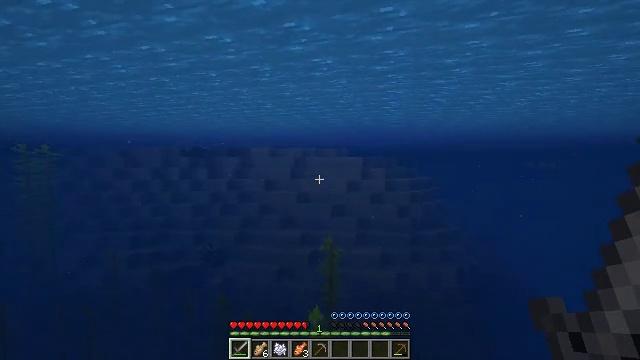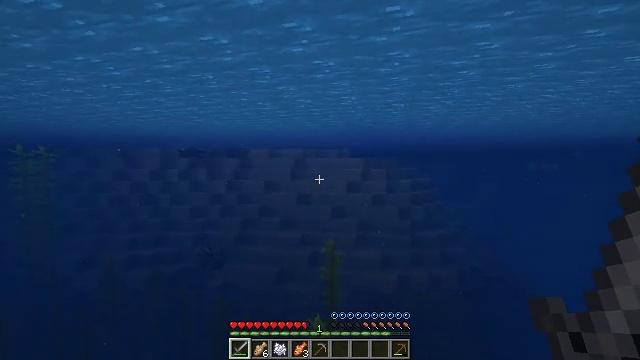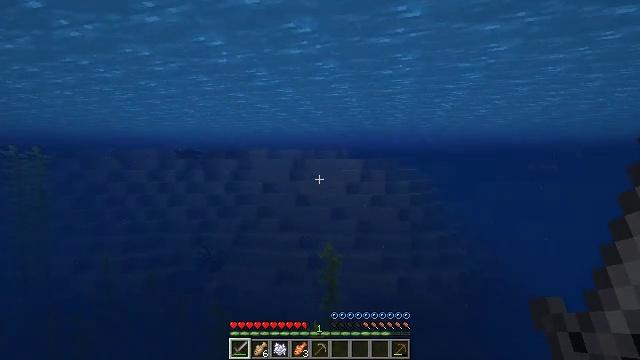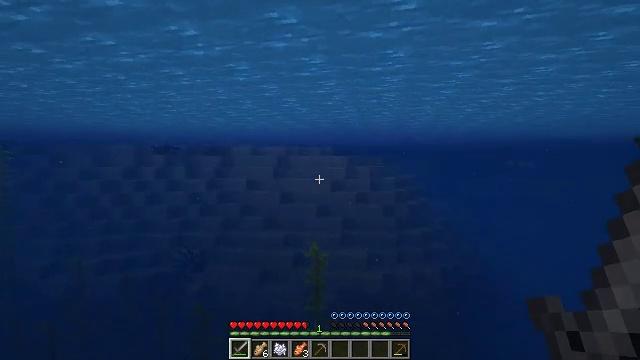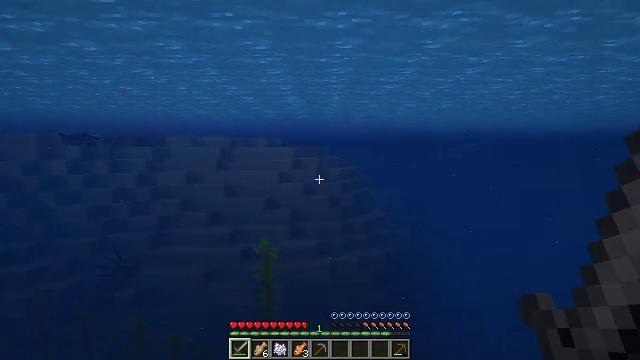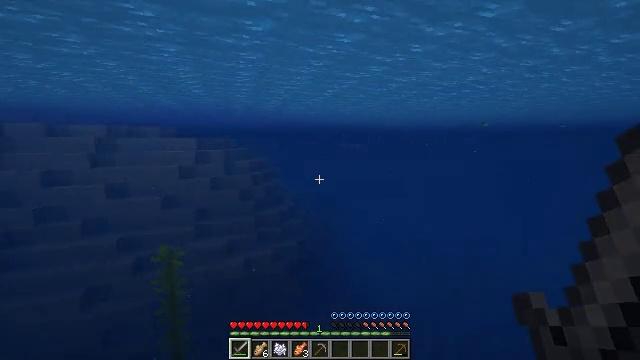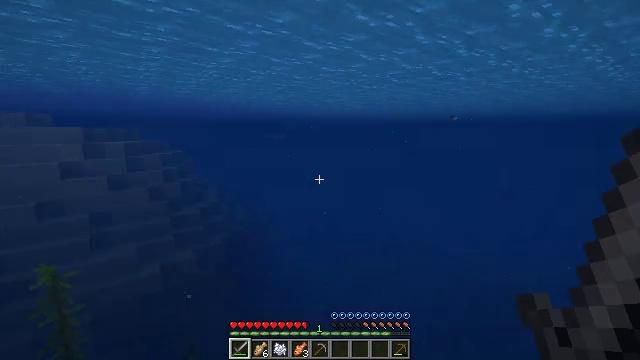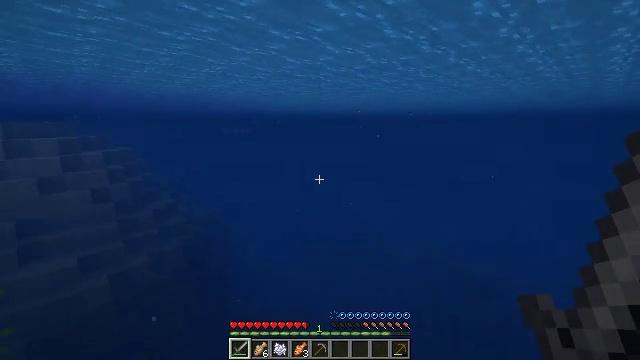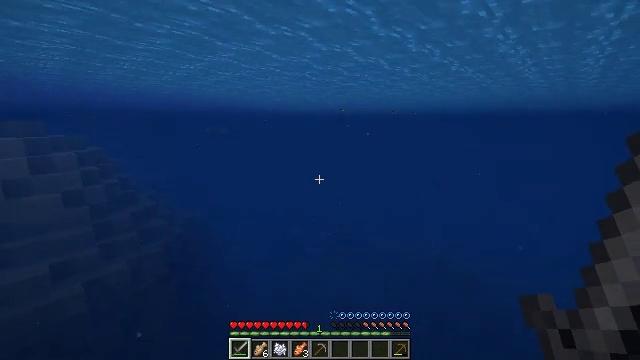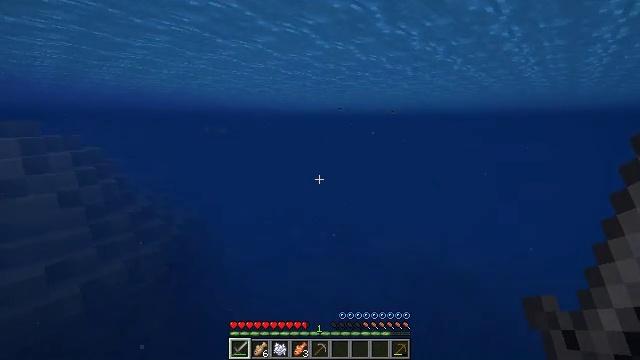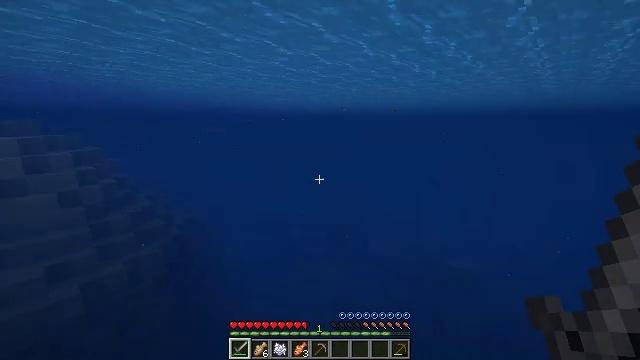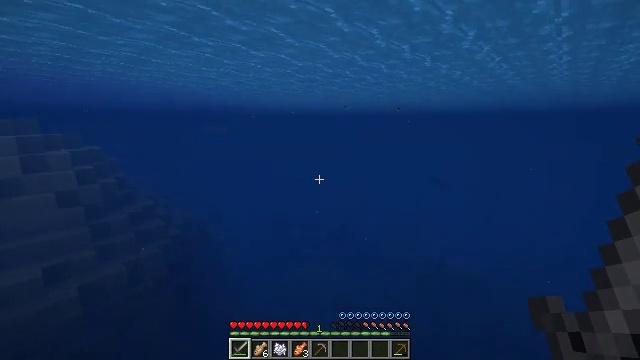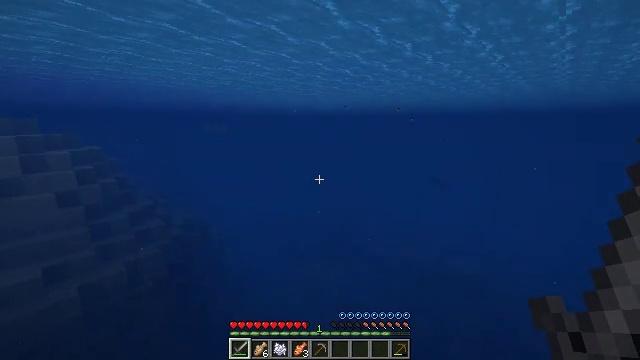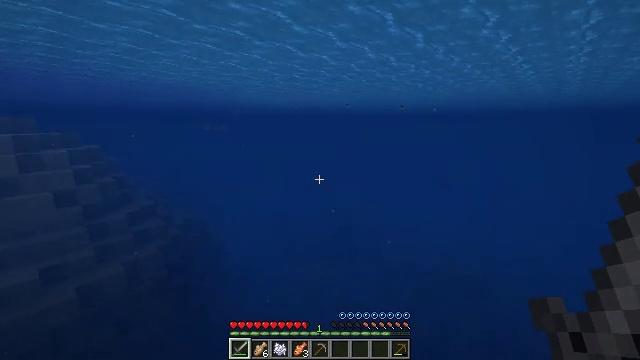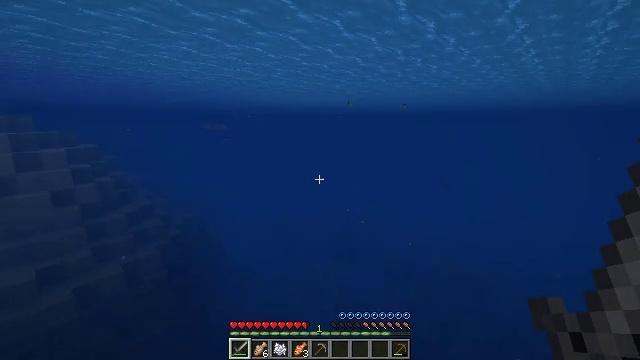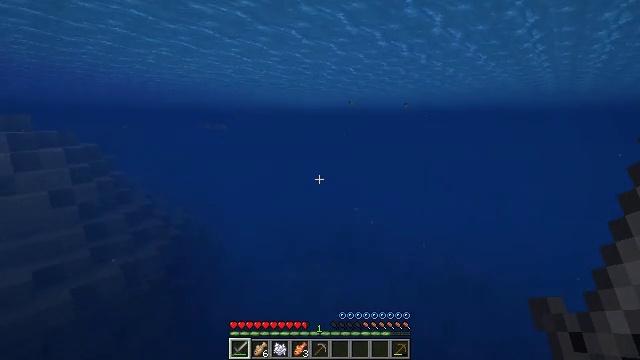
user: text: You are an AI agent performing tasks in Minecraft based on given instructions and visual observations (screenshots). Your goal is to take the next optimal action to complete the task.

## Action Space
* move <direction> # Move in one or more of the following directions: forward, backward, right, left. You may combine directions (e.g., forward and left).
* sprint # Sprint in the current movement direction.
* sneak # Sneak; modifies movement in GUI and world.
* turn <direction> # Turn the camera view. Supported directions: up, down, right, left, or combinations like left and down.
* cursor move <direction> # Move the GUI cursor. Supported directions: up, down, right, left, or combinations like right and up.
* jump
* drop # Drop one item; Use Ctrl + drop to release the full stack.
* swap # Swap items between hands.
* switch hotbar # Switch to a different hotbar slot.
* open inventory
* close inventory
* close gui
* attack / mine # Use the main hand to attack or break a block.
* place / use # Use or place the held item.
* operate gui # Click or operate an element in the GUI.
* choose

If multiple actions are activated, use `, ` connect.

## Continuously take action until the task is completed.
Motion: motion action
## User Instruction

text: Hunt a tropical fish.
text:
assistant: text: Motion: move forward, jump
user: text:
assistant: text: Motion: move forward
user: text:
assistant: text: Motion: move forward, turn right
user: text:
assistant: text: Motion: move forward, turn right and down
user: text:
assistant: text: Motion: move forward, turn right and down
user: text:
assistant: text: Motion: move forward, turn right and down
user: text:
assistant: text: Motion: move forward, turn right and down
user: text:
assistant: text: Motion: move forward, turn right
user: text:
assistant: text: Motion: move forward
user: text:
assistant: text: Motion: move forward
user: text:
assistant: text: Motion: move forward
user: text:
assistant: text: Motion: move forward
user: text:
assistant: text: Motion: move forward
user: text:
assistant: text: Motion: move forward
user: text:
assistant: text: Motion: move forward
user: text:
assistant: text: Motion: move forward
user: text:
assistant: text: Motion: move forward
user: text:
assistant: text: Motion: move forward
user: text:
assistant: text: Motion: move forward
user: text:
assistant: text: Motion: move forward
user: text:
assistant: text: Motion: move forward
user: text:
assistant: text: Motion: move forward
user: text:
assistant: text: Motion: move forward
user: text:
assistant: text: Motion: move forward
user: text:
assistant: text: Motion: move forward
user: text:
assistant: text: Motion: move forward
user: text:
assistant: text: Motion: move forward, turn left and up
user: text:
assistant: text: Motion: move forward, turn left and up
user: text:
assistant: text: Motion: move forward, turn left and up
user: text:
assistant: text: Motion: move forward, turn left and up